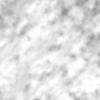
Label: no_change